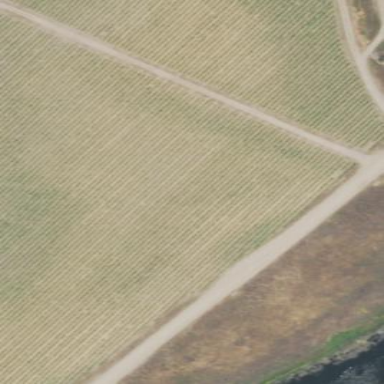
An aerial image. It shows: Vineyard with wine grapes as the crop.